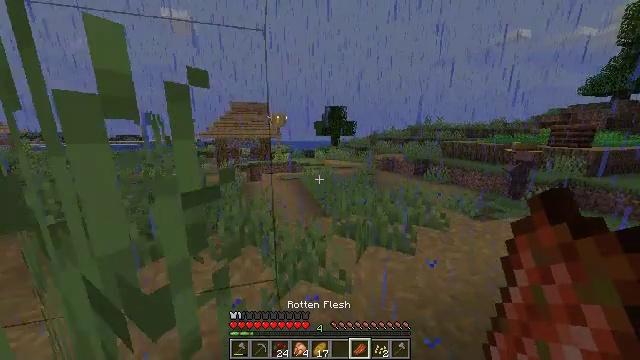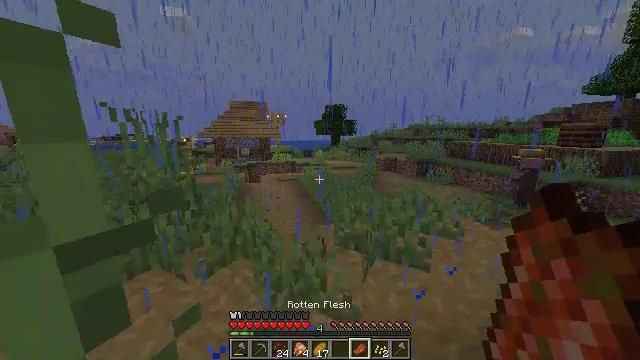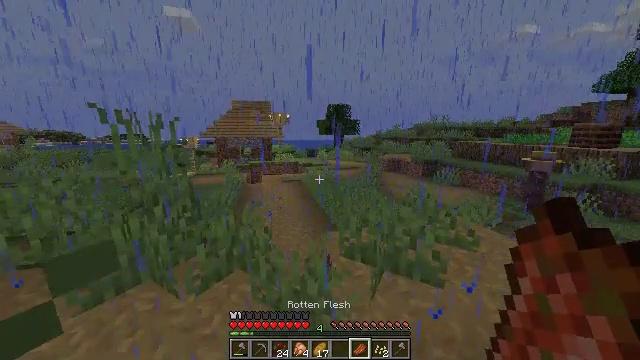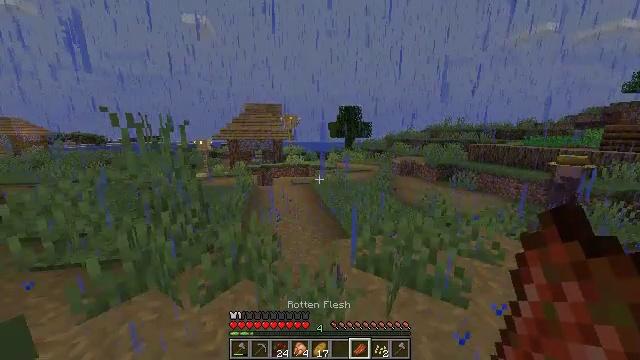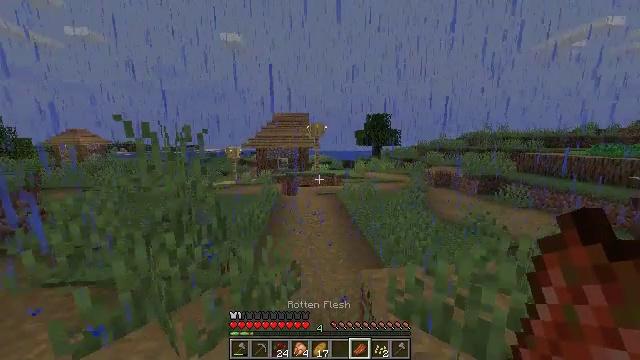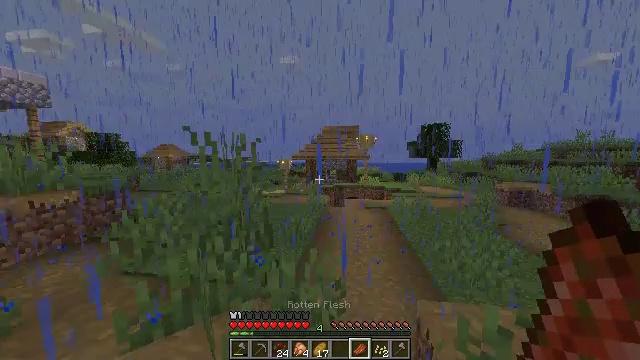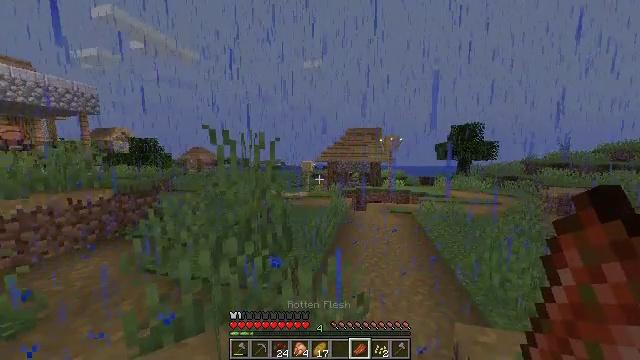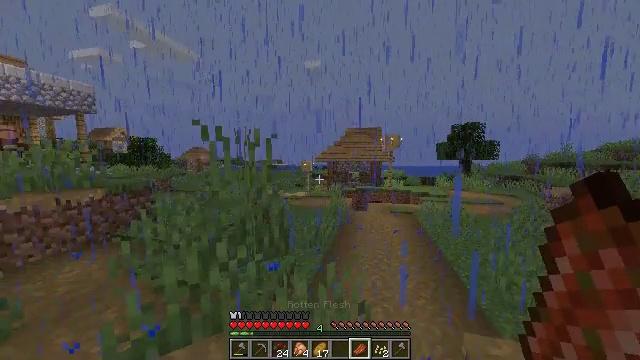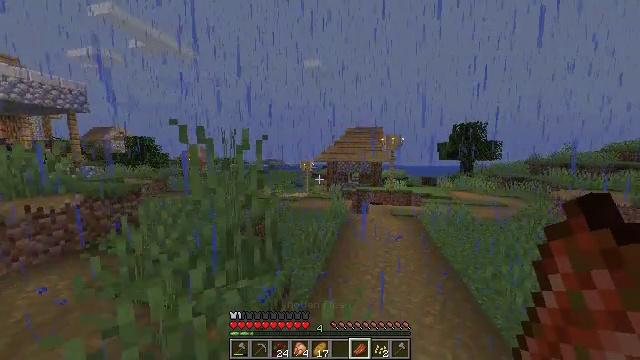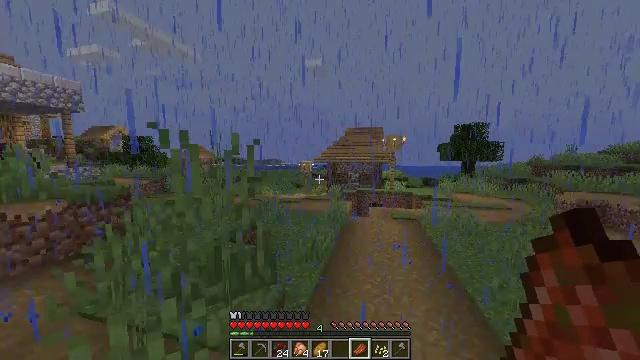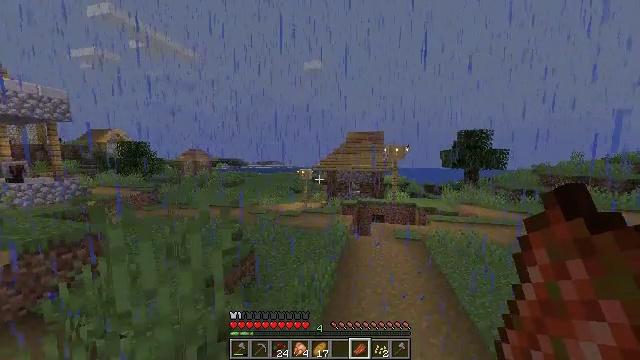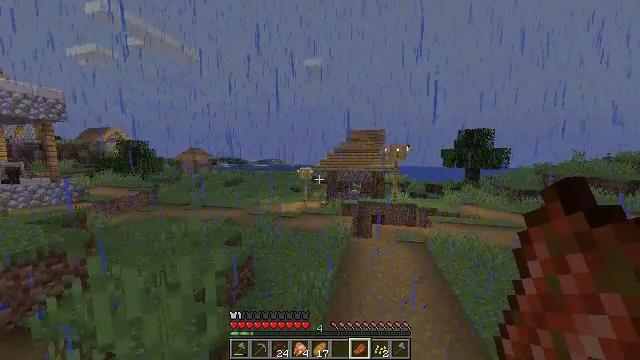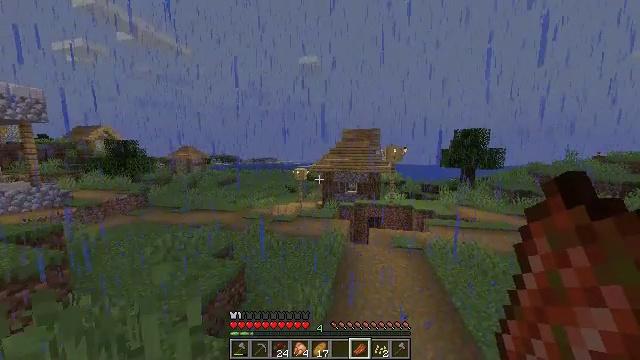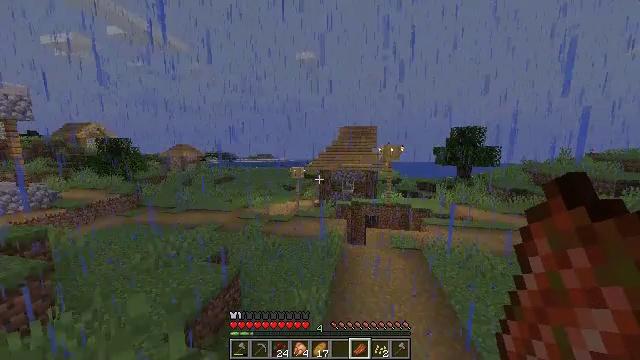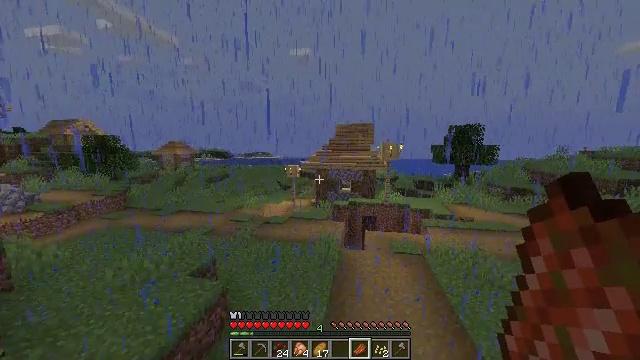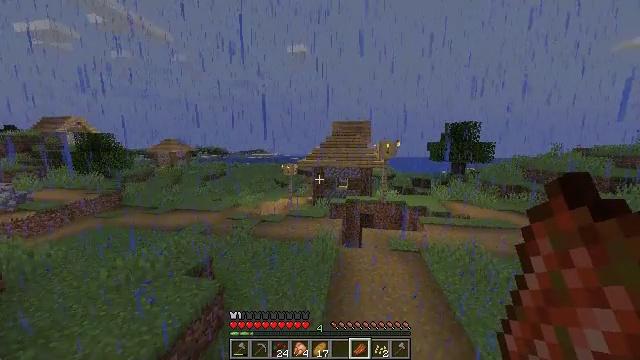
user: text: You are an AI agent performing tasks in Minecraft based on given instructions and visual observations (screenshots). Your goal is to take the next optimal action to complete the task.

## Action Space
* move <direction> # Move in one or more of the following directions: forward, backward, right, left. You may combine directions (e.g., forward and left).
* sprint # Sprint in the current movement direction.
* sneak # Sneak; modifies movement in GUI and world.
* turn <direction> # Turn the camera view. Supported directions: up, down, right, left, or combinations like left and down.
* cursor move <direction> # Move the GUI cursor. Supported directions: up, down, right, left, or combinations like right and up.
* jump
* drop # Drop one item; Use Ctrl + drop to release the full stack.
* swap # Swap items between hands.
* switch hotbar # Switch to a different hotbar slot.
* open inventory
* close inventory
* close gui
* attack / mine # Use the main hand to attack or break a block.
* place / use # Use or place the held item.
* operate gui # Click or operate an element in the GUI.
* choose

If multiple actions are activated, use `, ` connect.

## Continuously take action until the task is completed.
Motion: motion action
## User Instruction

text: Drop rotten flesh.
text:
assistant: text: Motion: move forward
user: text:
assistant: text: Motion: move forward
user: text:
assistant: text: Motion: move forward, turn left
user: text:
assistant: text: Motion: move forward, turn left and up
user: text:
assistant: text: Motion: move forward, turn left and up
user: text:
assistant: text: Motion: move forward, turn left
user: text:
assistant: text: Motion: move forward
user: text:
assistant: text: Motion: move forward
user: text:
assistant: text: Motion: move forward, jump
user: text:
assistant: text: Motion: move forward, jump
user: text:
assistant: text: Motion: move forward, jump
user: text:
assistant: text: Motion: move forward, turn right
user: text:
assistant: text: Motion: move forward
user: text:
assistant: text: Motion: move forward, turn right
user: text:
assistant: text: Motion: move forward
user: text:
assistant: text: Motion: move forward
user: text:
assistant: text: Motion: move forward
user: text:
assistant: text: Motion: move forward
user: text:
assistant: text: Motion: move forward
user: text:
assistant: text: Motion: move forward, turn right
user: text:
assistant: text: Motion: move forward
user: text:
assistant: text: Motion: move forward
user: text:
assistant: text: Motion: move forward
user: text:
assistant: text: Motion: move forward
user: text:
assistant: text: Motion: move forward
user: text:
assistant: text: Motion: move forward
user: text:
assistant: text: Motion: move forward
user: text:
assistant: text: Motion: move forward
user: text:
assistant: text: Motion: move forward, turn right
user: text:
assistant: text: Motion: move forward, turn right